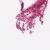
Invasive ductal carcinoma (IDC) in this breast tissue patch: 0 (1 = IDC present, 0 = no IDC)